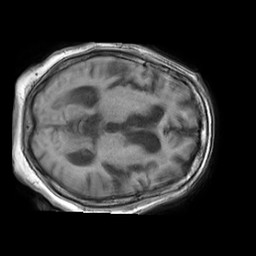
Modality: T1w
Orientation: axial
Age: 87
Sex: female
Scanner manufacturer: philips
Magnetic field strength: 1.5 T
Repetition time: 0.1732 s
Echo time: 0.00176 s